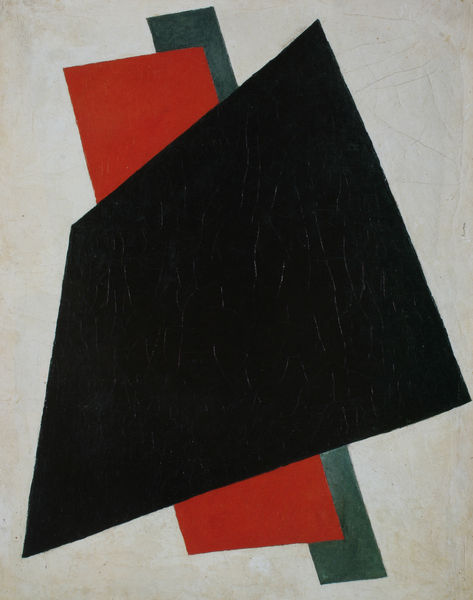
Titel: Malerische Architektonik (Schwarz, Rot, Grau)
Künstler: Ljubow Popowa
Standort: Moskau
Institution: Tretjakow-Galerie
Schlagwörter: blau, gemälde, weiß, grün, kubismus, kubistisch, grau, raum, schwarz, rot, beige, expressionismus, malerei, lang, trauer, öl, figur, drei, moderne, russland, abstrakt, farben, fläche, flächen, modern, risse, farbe, formen, linien, ausdruck, ölgemälde, spitz, symmetrie, gerade, balken, striche, abstraktion, eckig, rechteck, minimalismus, linie, parallel, farbflächen, form, schlicht, strich, dynamik, klassische moderne, ölmalerei, ecken, geometrisch, raute, verdecken, überdecken, verdeckt, format, kanten, geometrie, quadrat, viereck, vierecke, schrägen, konstruktivismus, quadratisch, dreckig, schwere, winkel, rhythmus, gegenstandslos, räumlich, kantig, keil, aufeinander, sublim, malewitsch, suprematismus, mondrian, geometrische figuren, überlappen, überlagern, nicht räumlich, nichtraum, überlagernd, sich überlagernd, geometrische figure, drei flächen, fkächig, tapez, schwarzes viereck, bblaugrün, teal, kann ich auch, drei vierecke, ungleiches viereck